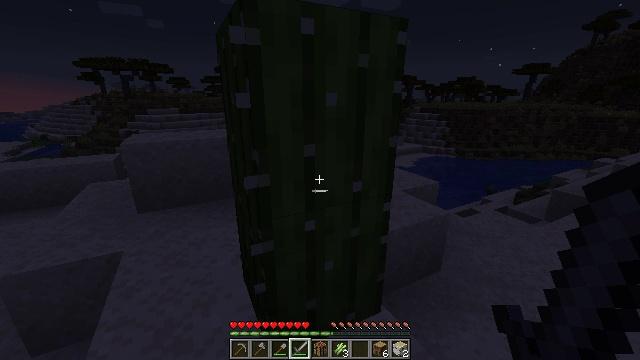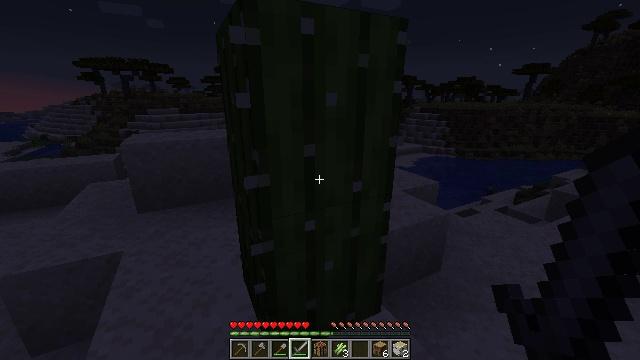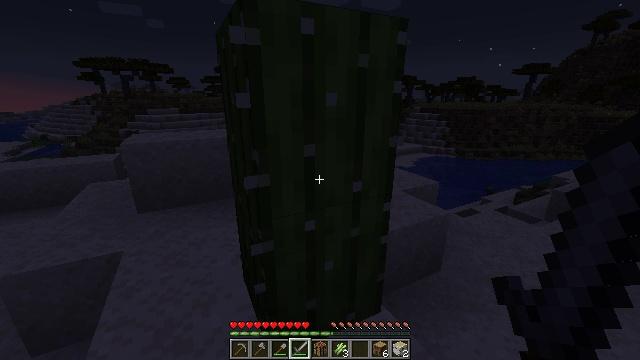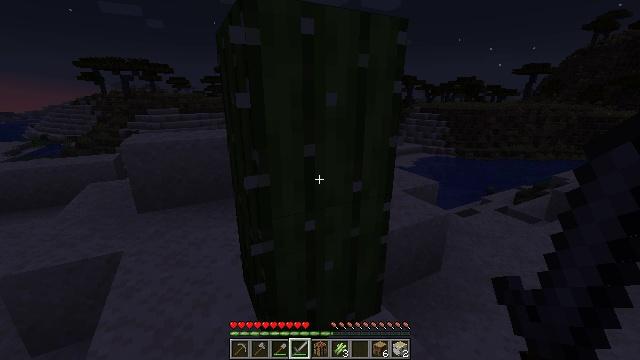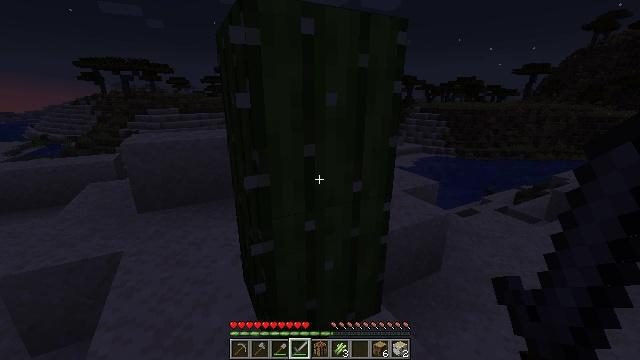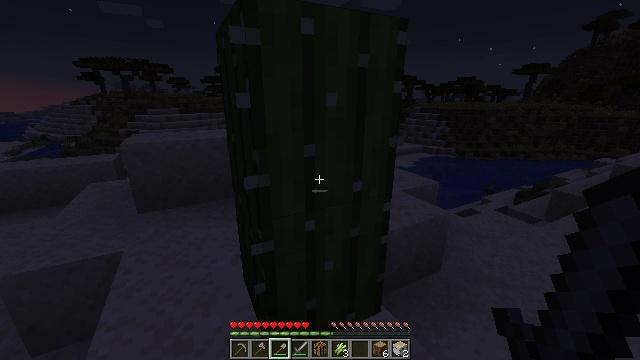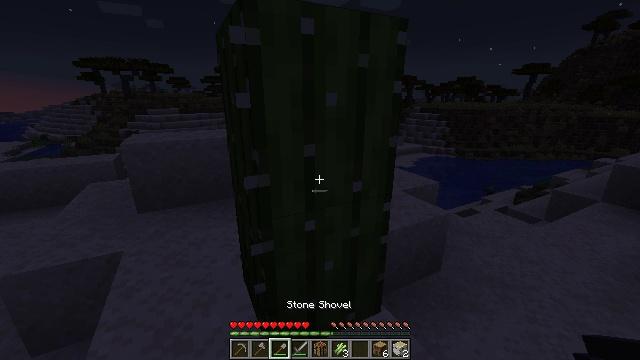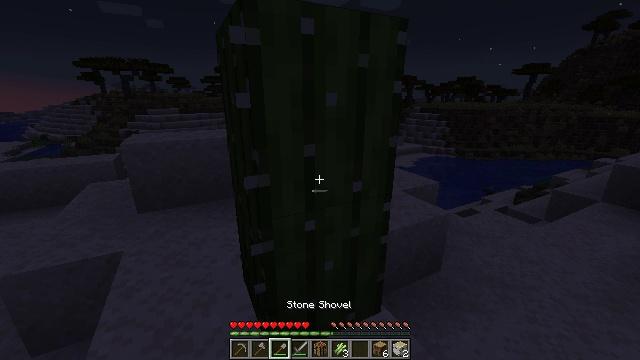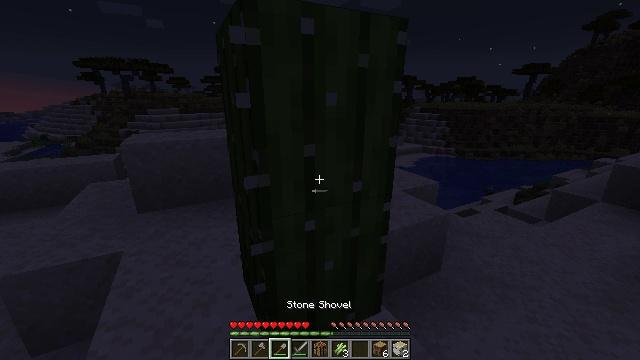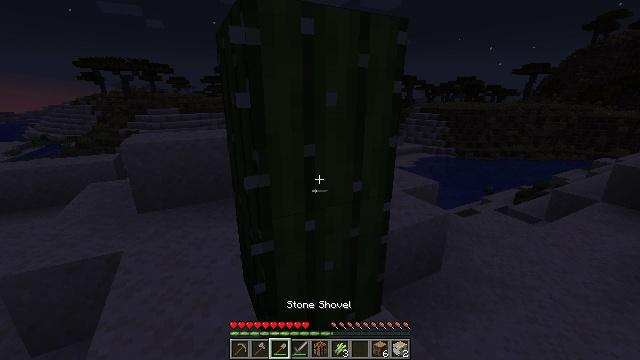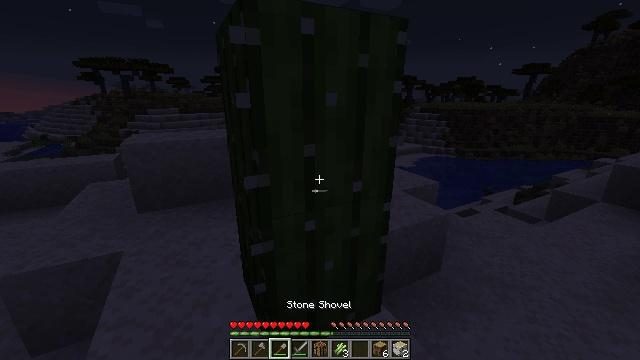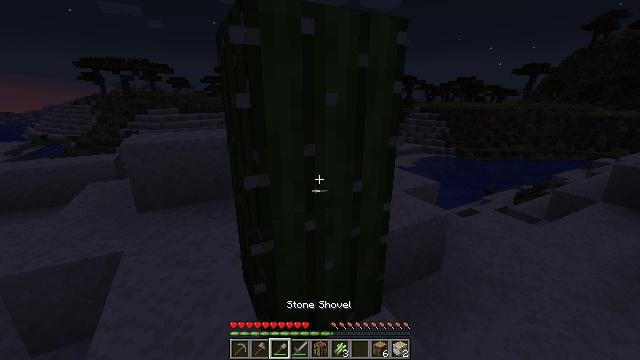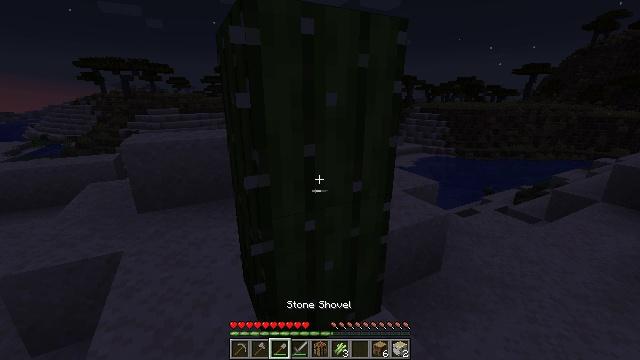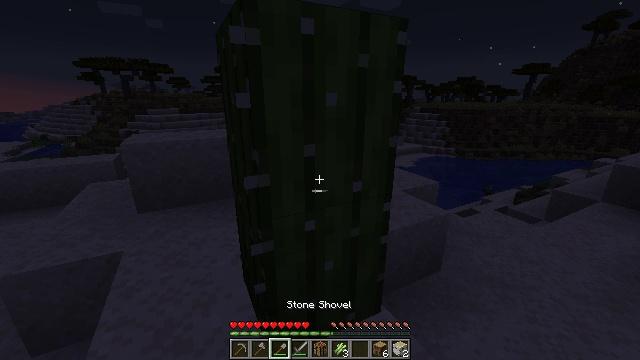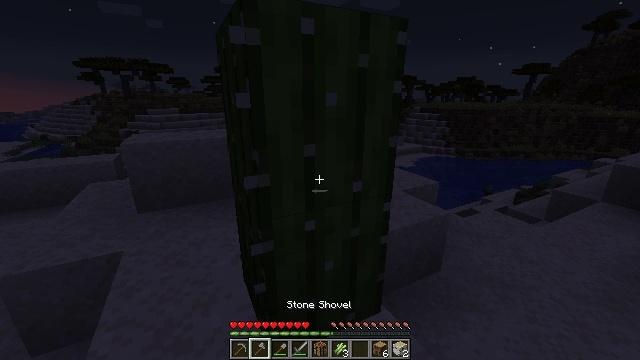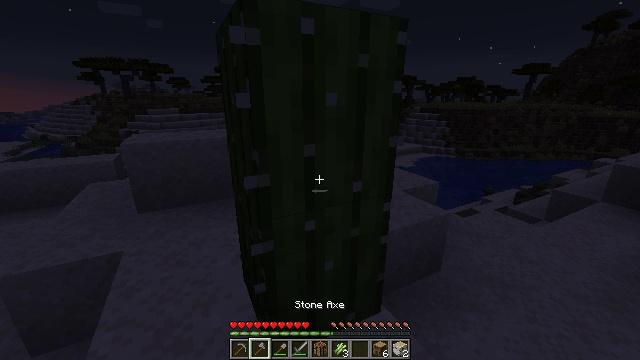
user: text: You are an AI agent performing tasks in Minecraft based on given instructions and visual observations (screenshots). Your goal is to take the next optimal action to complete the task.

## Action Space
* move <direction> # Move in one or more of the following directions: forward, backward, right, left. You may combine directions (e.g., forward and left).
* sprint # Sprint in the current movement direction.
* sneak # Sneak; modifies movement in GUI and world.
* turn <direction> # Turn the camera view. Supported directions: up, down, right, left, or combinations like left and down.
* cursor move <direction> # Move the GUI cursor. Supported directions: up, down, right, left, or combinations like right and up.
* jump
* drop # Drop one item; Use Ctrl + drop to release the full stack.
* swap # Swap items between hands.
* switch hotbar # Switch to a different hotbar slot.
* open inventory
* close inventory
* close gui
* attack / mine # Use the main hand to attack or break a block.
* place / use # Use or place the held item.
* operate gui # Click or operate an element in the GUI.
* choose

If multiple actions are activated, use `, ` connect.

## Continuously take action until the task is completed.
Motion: motion action
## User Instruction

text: Collect the cactus block.
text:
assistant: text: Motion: no_op
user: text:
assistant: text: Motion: no_op
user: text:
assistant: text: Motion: no_op
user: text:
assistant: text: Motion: no_op
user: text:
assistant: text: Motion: switch to hotbar 2, 3
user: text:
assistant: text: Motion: switch to hotbar 2, 3
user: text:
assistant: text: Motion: switch to hotbar 2
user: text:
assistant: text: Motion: switch to hotbar 2
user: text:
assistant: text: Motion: no_op
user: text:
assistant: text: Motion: no_op
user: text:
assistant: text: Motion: no_op
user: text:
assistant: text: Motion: no_op
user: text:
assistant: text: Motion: no_op
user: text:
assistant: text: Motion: switch to hotbar 2
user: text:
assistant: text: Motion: switch to hotbar 2
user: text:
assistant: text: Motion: switch to hotbar 2
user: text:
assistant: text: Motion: no_op
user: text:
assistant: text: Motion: no_op
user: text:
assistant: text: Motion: no_op
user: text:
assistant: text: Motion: no_op
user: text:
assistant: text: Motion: no_op
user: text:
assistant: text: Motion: no_op
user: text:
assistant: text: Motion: no_op
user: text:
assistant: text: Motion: no_op
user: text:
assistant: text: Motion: attack / mine
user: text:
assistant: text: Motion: attack / mine
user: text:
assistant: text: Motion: attack / mine
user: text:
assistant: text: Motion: attack / mine
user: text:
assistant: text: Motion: attack / mine
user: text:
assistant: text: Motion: attack / mine